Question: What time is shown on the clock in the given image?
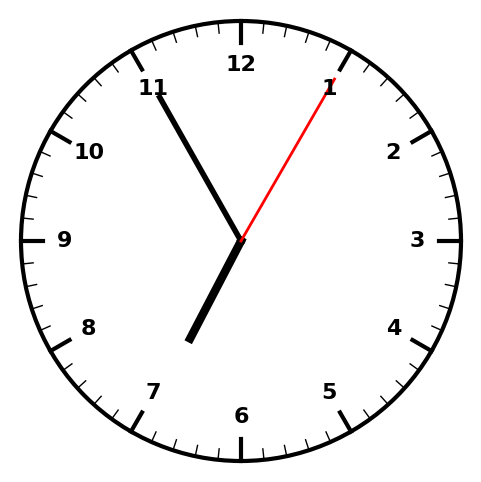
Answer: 06:55:05